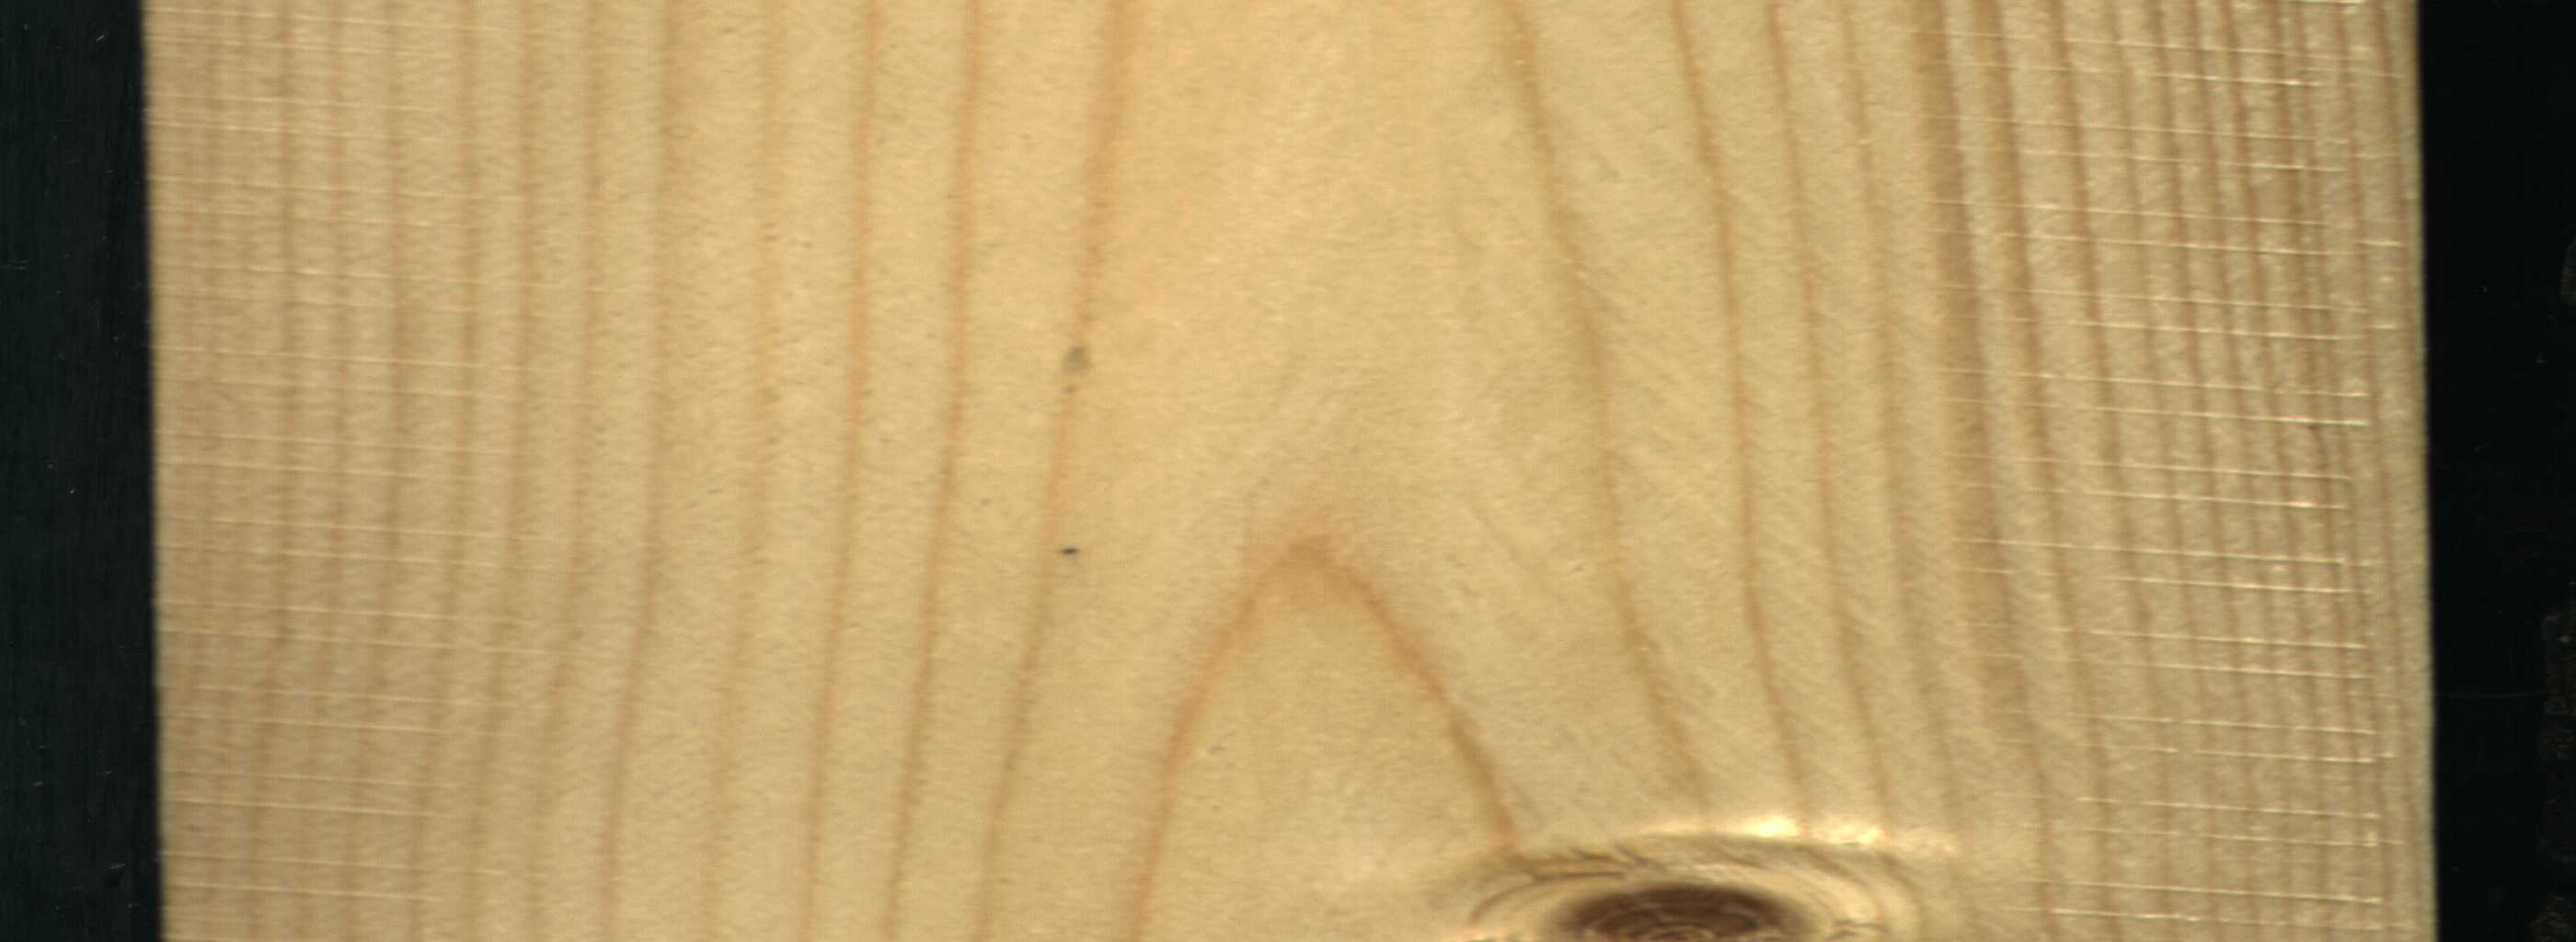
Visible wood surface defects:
Dead_Knot